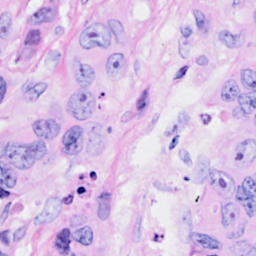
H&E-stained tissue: Breast